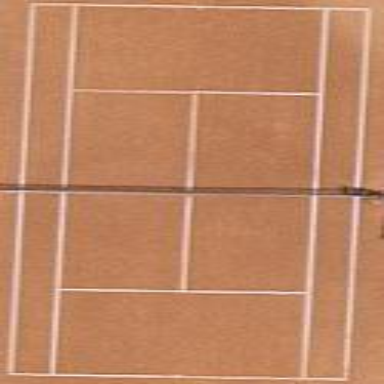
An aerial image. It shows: Tennis court on the leisure land pitch.